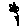
Label: flower